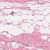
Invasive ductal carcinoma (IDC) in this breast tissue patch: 0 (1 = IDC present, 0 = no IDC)